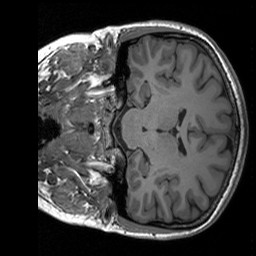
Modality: T1w
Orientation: coronal
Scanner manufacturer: siemens
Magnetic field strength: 3 T
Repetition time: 1.76 s
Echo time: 0.0022 s